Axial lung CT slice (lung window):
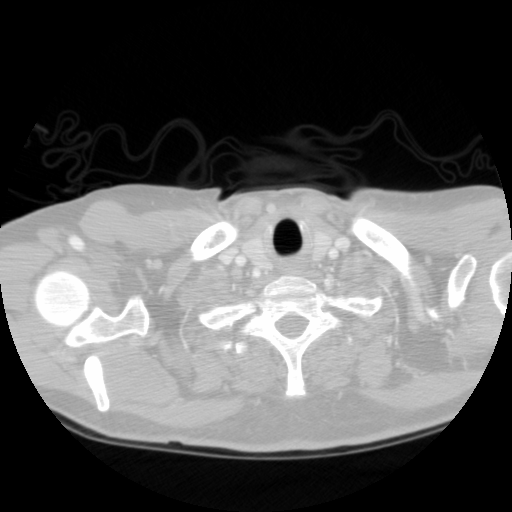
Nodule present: no